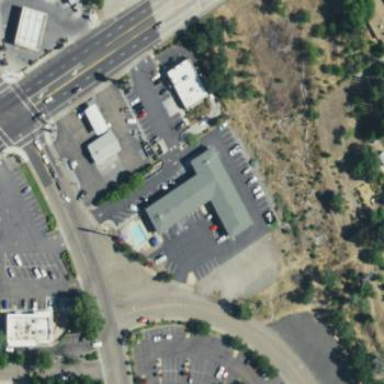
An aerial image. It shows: Motel building.